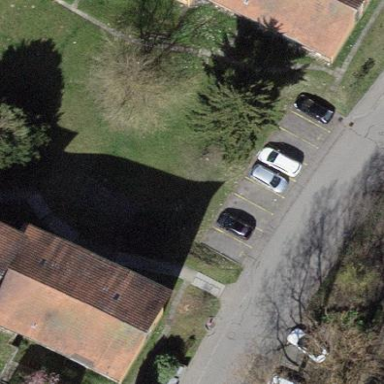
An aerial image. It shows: Residential building.